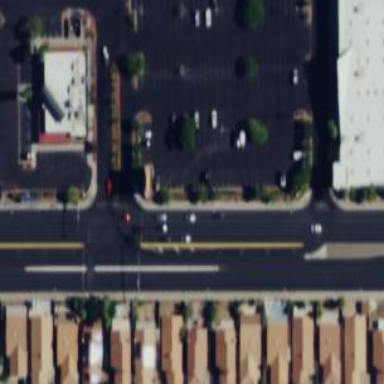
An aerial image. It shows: Solid stop line on the road marking.